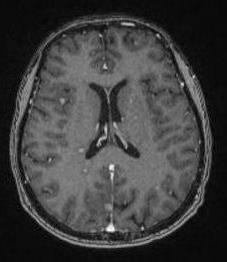
Label: notumor